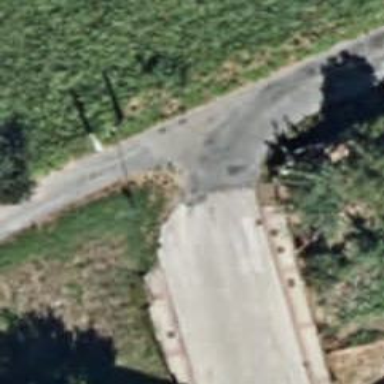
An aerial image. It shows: Uncontrolled road crossing.